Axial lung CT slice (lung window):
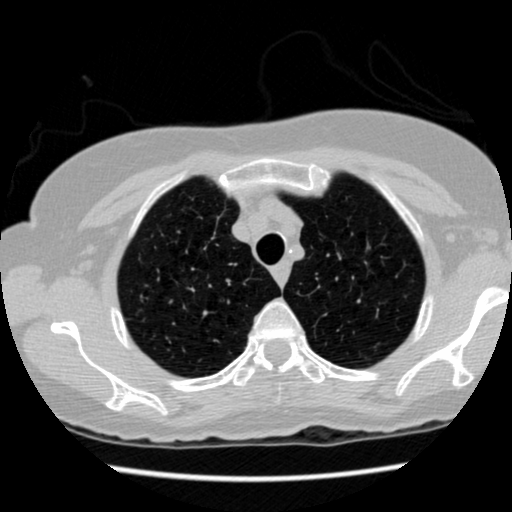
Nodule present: yes
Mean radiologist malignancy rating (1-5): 2.75